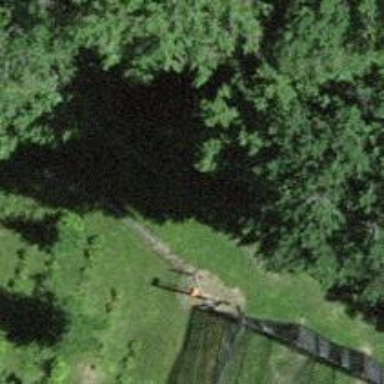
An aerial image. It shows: Pole with roof cover.